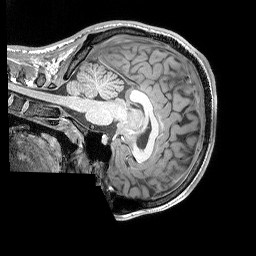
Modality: T1w
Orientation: sagittal
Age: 21
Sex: male
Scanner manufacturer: siemens
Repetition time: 2.25 s
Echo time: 0.00302 s